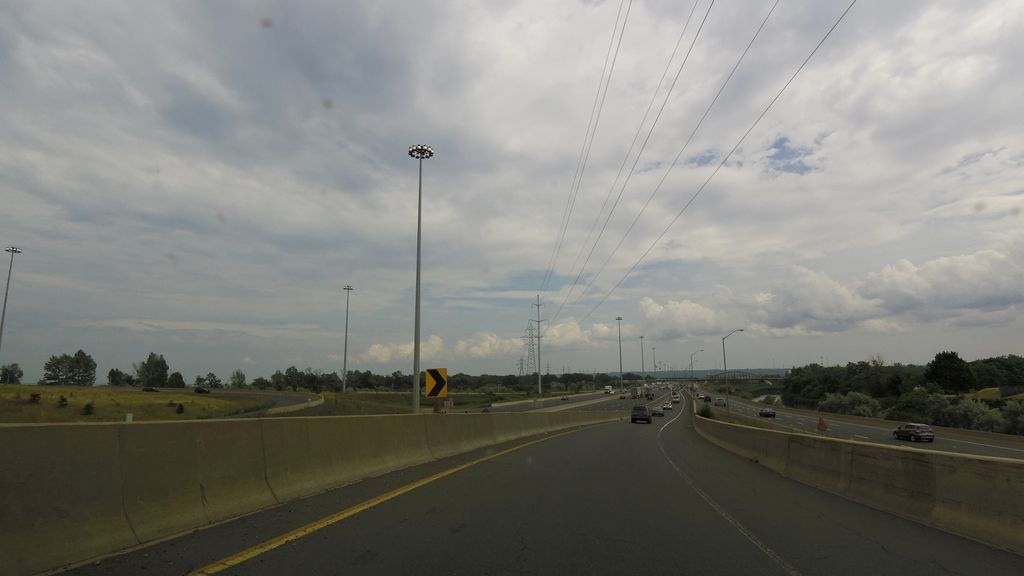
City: hamilton